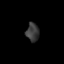
Tissue: lung
Cell type: Epithelial cells
Senescence score: 0.2421
Nuclear area (px): 230
Mean DAPI intensity: 57.787